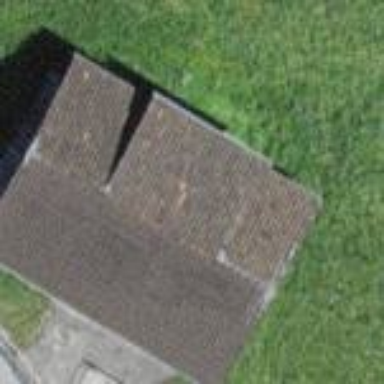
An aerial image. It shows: Stable building.